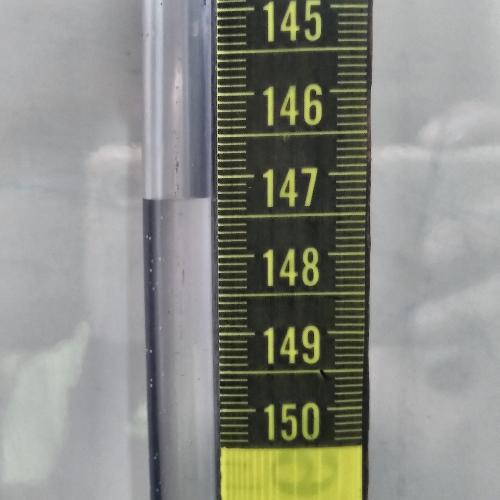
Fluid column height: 147.3 cm